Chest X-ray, PA view. Patient: 70 years old, sex F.
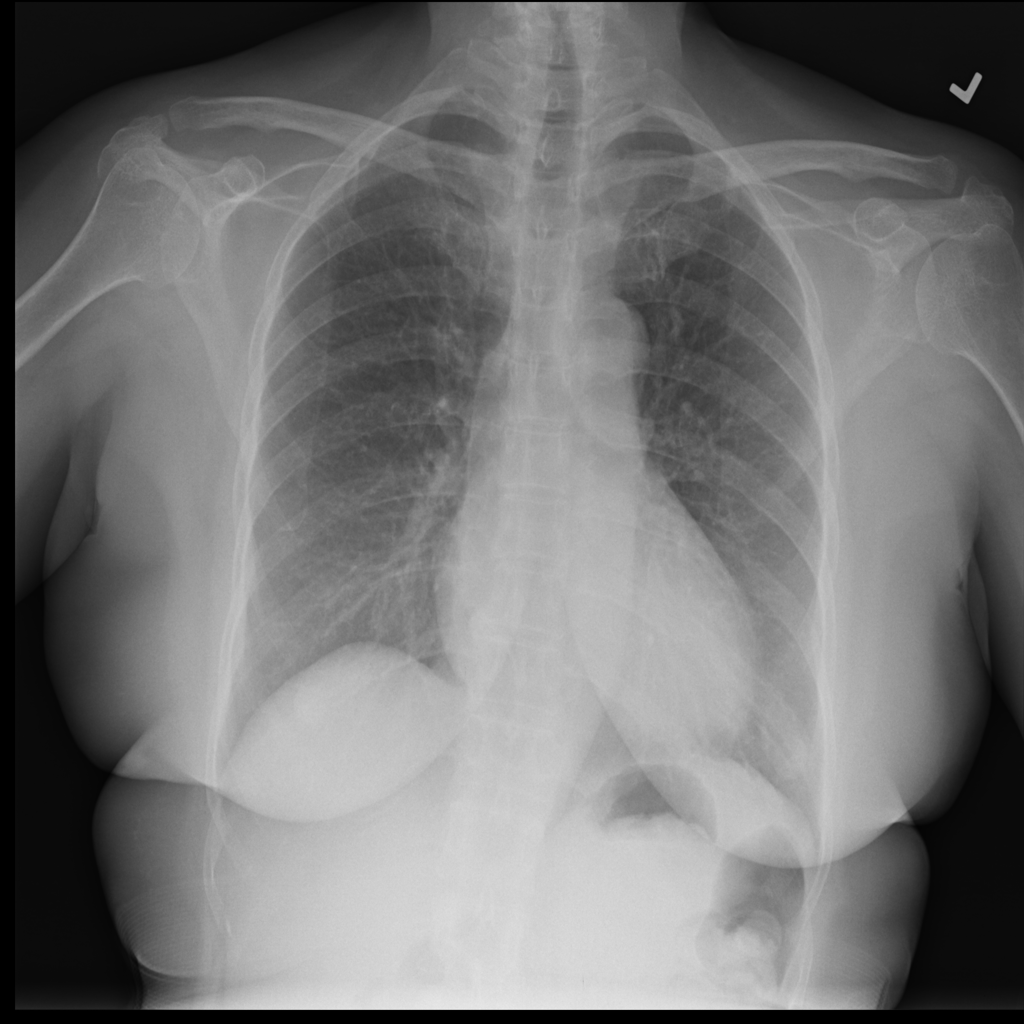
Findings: Nodule